Interaction volume radius: 5 \u00c5
Interaction volume height: 25 \u00c5
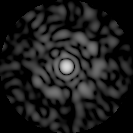
Disorder parameter: 0.8448